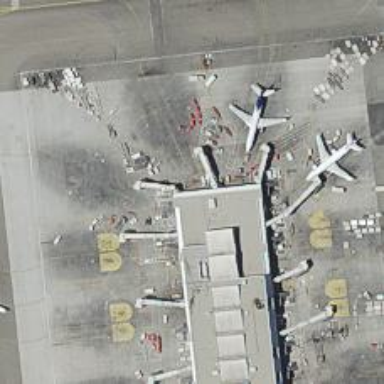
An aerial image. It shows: Airport gate.